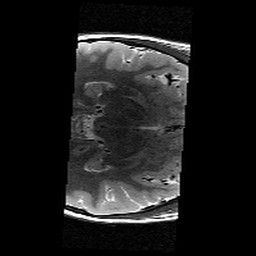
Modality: T2w
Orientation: axial
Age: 11
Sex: female
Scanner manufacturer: siemens
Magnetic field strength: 3 T
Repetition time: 9.23 s
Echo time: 0.067 s